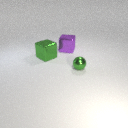
small green metal sphere to the right of large green metal cube